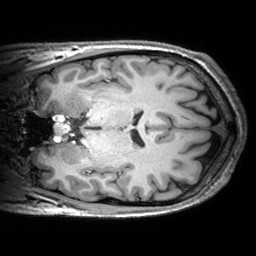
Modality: T1w
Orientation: coronal
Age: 27
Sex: male
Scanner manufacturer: siemens
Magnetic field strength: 3 T
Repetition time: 2.53 s
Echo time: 0.00299 s